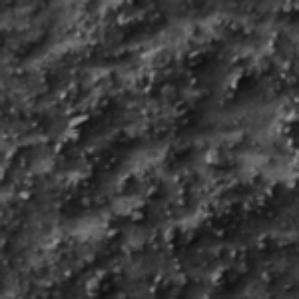
Label: frost